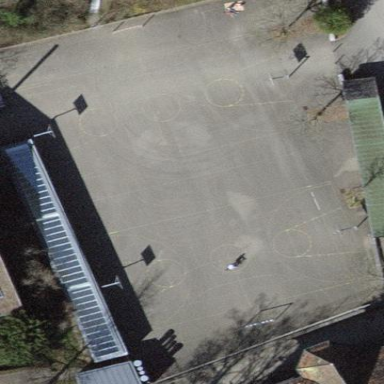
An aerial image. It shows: Multi-sport pitch with asphalt surface.